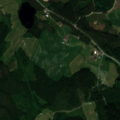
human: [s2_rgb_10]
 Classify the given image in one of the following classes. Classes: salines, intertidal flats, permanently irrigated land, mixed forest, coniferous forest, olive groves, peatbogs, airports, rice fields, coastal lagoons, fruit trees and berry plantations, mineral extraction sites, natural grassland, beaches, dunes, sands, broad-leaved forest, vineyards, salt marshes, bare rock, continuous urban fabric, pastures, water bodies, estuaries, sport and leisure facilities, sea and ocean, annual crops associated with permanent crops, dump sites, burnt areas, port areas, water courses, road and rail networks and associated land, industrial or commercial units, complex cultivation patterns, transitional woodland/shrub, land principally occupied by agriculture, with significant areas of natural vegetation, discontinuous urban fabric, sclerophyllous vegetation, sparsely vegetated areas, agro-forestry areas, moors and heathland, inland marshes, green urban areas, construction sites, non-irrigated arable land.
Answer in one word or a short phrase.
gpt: non-irrigated arable land, coniferous forest, mixed forest